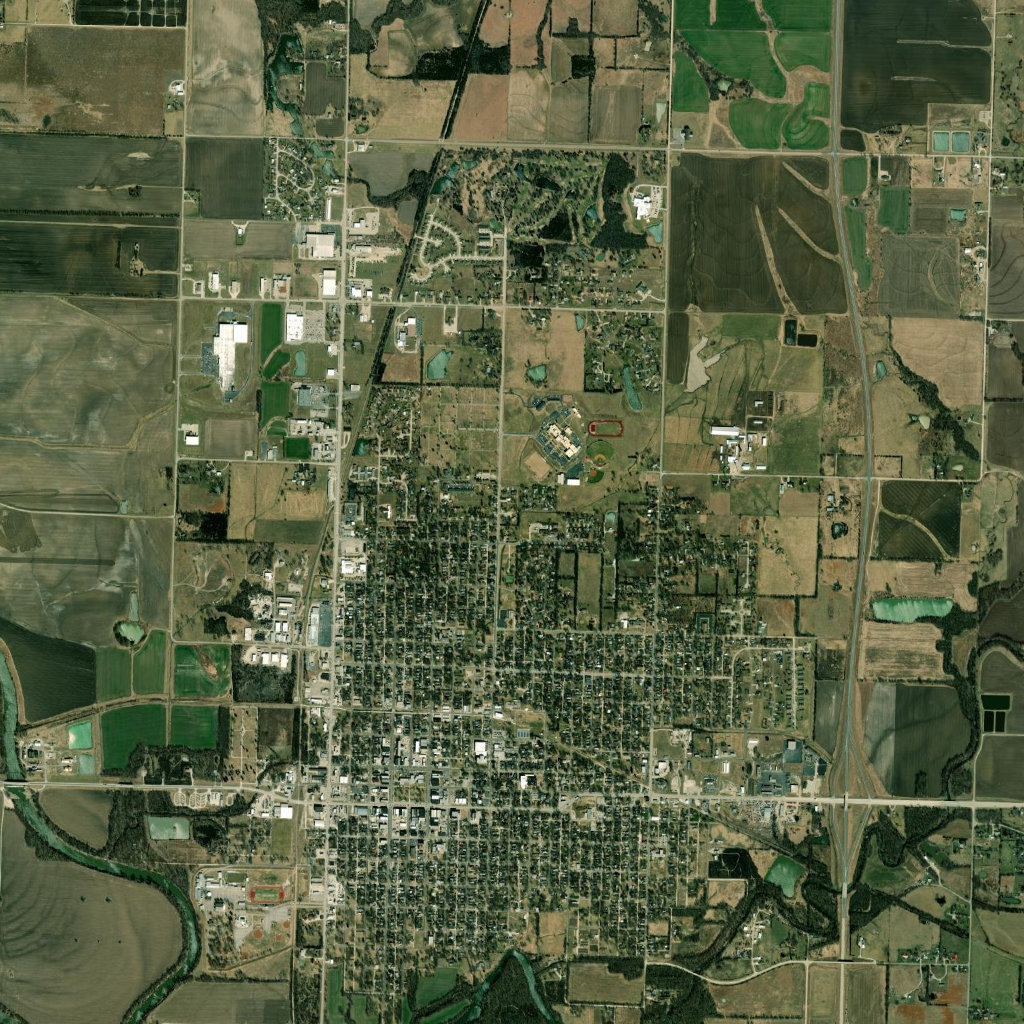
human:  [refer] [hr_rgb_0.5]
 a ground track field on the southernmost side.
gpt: <box>[[24, 86, 27, 88, 0]]</box>